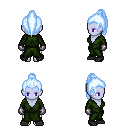
a pixel art fantasy rpg character, female body template, dark elf, purple skin, green robe, white pants, white cyan long topknot hairstyle, metal gloves, black shoes, four views (front, back, left, right), 2x2 character sprite sheet, small pixel art, hard edges, no anti-aliasing